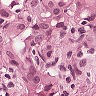
Metastatic tissue present: yes